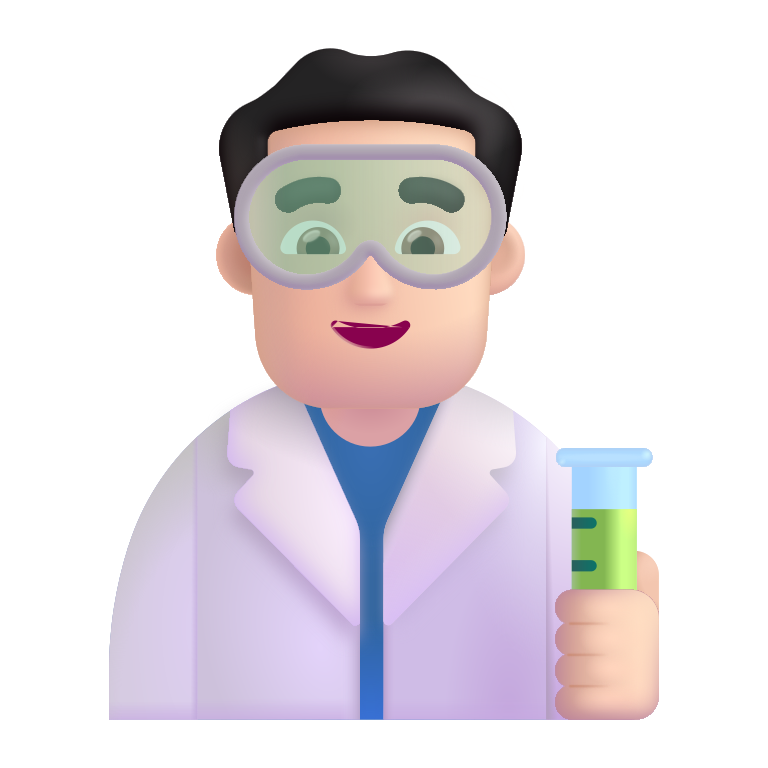
man scientist color light